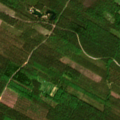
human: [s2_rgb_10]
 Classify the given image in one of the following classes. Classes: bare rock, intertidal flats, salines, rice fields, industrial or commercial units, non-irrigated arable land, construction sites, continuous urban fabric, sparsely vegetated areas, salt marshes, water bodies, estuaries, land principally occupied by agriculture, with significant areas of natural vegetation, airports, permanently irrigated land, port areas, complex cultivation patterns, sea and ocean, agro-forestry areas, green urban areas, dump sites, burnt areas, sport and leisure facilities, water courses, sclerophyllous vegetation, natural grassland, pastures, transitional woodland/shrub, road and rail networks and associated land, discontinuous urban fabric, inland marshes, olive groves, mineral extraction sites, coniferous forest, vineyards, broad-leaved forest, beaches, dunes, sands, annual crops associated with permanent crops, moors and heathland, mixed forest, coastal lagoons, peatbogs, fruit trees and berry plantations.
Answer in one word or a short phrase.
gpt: coniferous forest, mixed forest